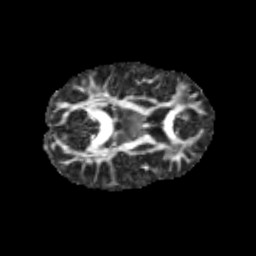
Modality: FA
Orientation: axial
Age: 11
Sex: male
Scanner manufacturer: siemens
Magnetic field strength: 3 T
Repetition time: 3.8 s
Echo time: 0.07 s